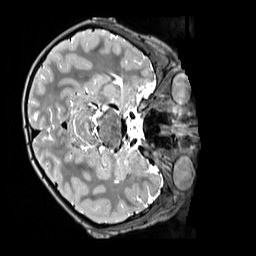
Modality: T2w
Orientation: axial
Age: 10
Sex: male
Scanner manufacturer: siemens
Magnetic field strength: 3 T
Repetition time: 3.2 s
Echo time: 0.408 s